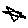
Label: star